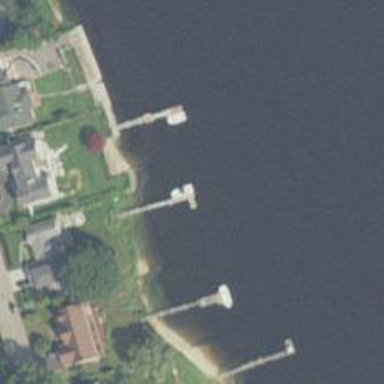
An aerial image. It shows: Man-made pier.